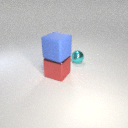
small cyan metal sphere behind large red metal cube